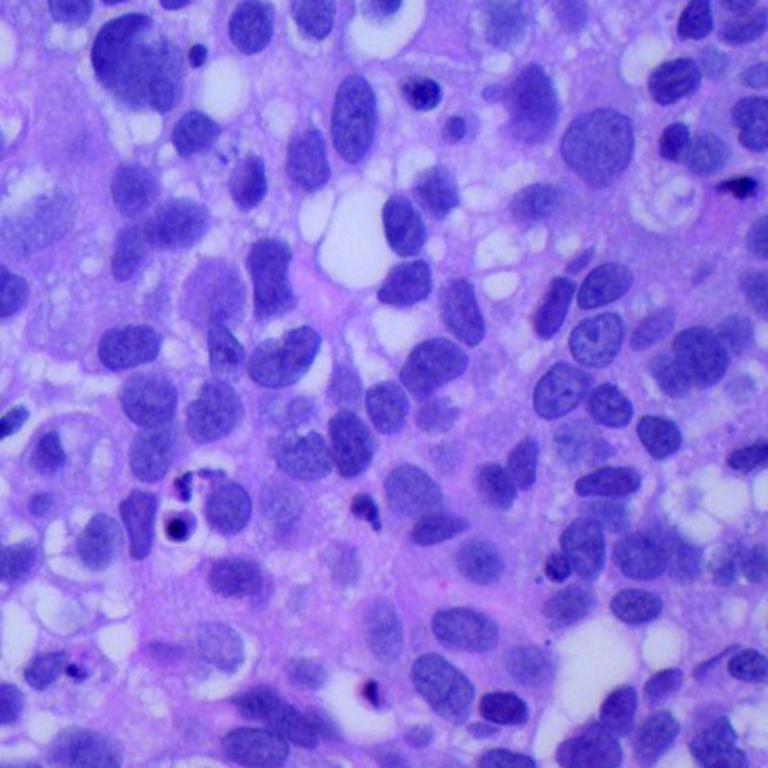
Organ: lung
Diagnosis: squamous carcinomas